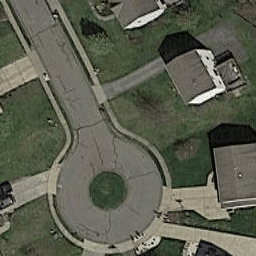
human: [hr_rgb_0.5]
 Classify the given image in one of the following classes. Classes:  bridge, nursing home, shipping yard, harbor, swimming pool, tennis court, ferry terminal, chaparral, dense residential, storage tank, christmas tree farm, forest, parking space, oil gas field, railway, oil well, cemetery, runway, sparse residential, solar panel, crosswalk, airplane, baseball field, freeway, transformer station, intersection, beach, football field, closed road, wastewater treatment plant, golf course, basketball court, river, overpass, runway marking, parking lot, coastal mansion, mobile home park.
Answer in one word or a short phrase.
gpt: closed road